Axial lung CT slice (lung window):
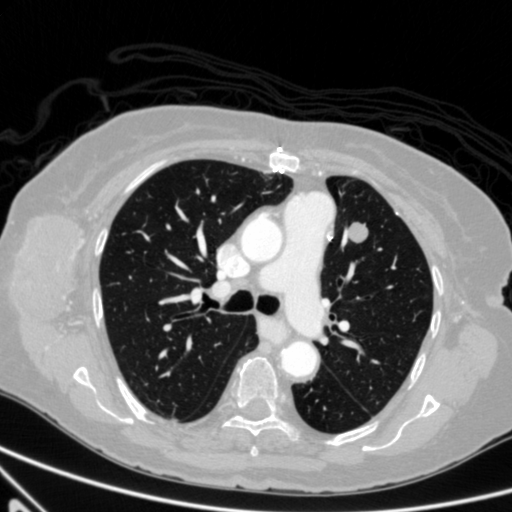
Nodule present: yes
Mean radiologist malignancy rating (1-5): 4